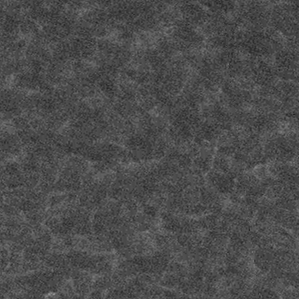
Label: frost